Brain MRI, t1w sequence, axial 2D slice.
Patient: age 37, sex F, weight 95 kg, height 1.95 m
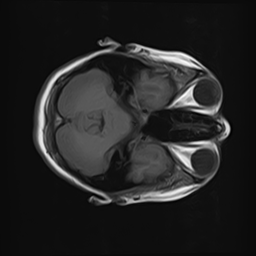